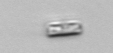
Label: pennate